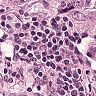
Metastatic tissue present: yes